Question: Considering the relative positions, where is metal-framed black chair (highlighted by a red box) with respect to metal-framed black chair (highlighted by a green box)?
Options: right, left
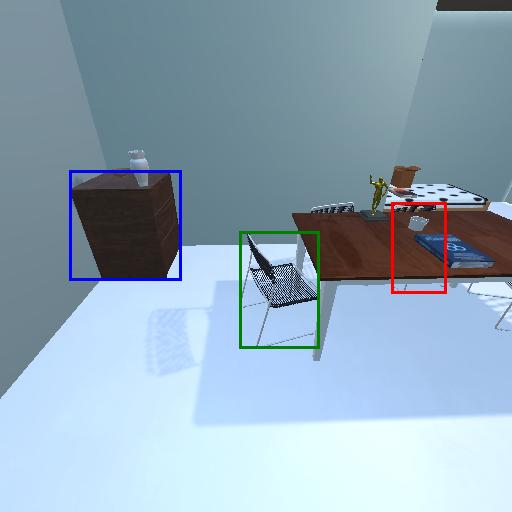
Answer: right